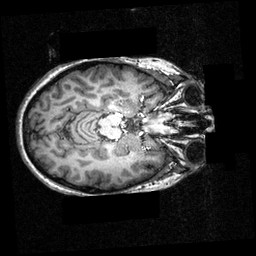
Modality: T1w
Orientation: axial
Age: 22
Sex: female
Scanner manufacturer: siemens
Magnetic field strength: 3.951 T
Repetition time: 1.5 s
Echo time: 0.00335 s